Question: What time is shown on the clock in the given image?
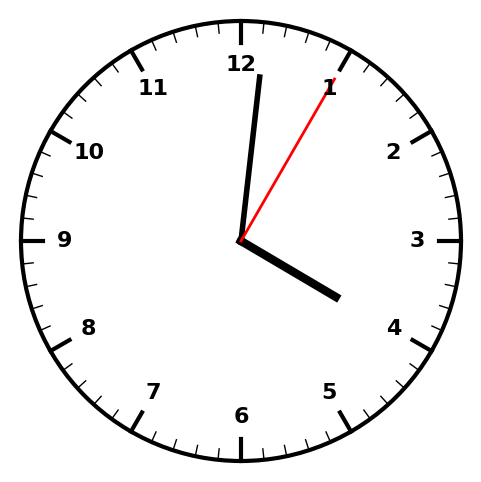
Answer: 04:01:05